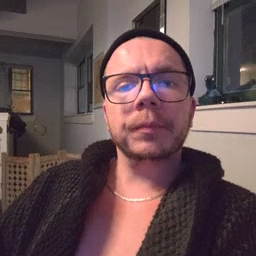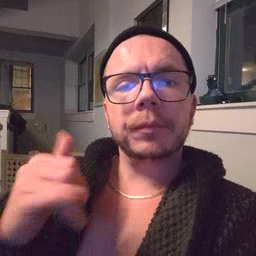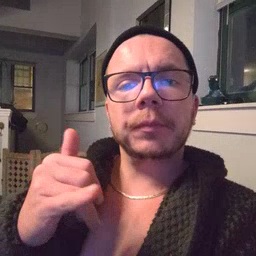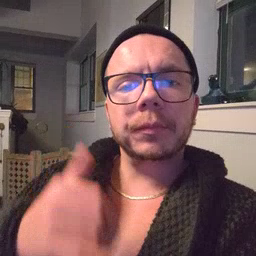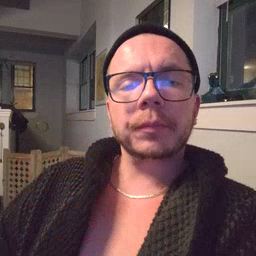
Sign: yellow